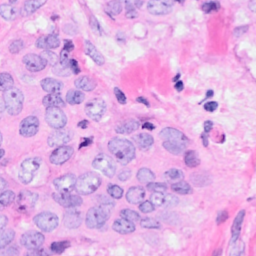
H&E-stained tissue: Breast